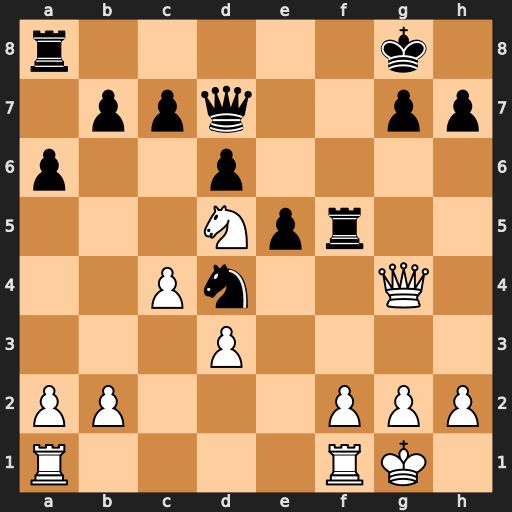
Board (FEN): r5k1/1ppq2pp/p2p4/3Npr2/2Pn2Q1/3P4/PP3PPP/R4RK1
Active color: w
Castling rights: -
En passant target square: -
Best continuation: Nf6+ Rxf6 Qxd7